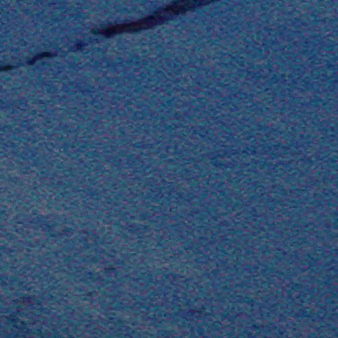
Label: other